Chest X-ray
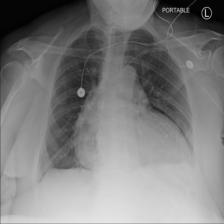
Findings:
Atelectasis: negative
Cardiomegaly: positive
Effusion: positive
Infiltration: positive
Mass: negative
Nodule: negative
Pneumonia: negative
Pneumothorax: negative
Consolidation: negative
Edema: negative
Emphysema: negative
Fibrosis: negative
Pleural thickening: positive
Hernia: negative